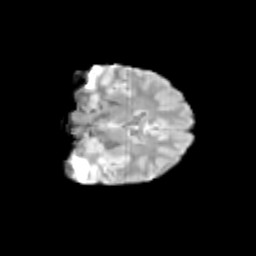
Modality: T2w
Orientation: coronal
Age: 12
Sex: female
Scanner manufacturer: siemens
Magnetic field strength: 3 T
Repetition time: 3.8 s
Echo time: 0.07 s